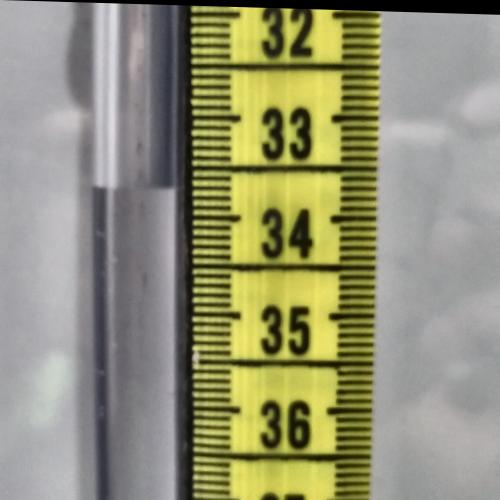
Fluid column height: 33.7 cm